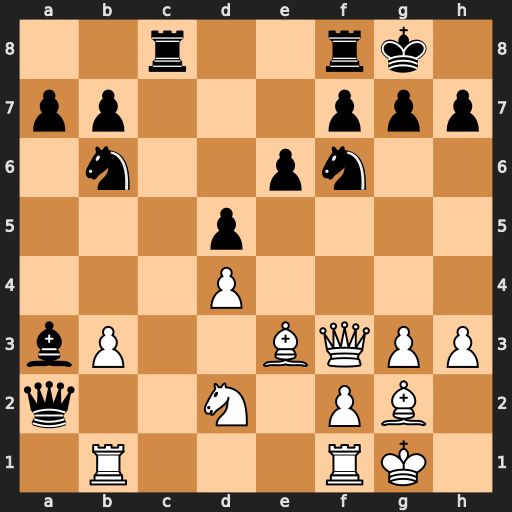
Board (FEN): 2r2rk1/pp3ppp/1n2pn2/3p4/3P4/bP2BQPP/q2N1PB1/1R3RK1
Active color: w
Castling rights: -
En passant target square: -
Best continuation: Ra1 Qb2 Rfb1 Qc2 Rxa3